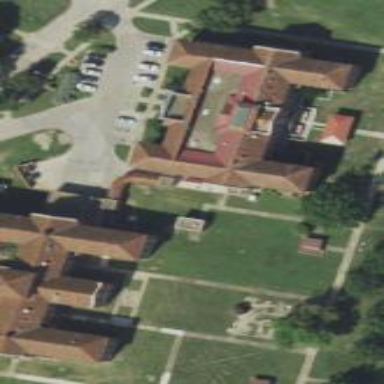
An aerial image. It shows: Hospital building.